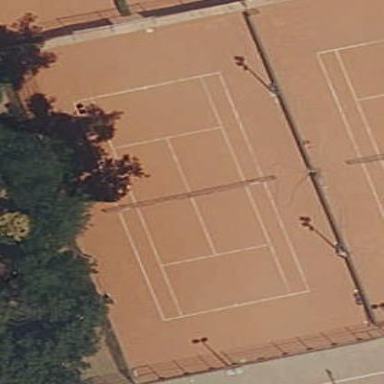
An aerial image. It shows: Tennis court in leisure pitch.